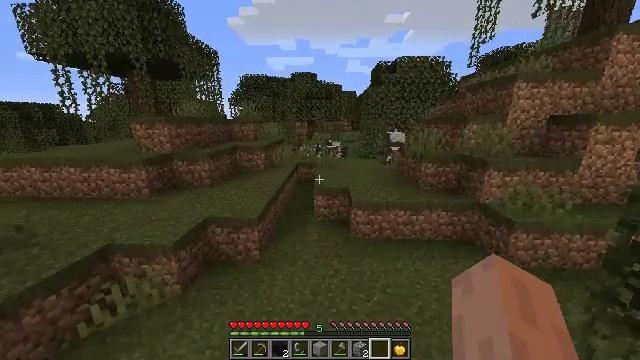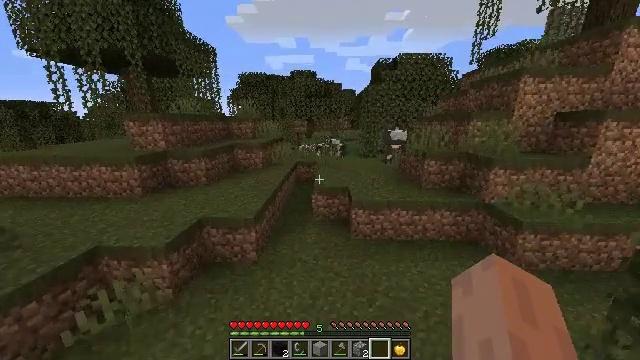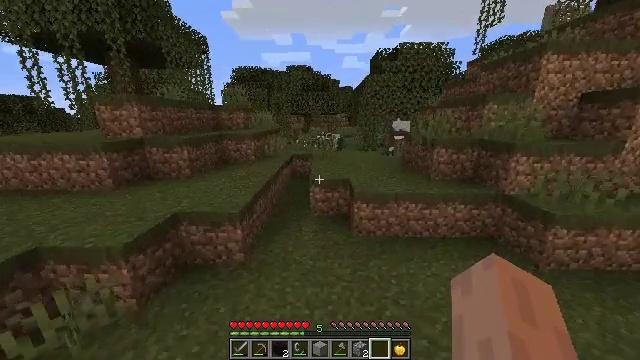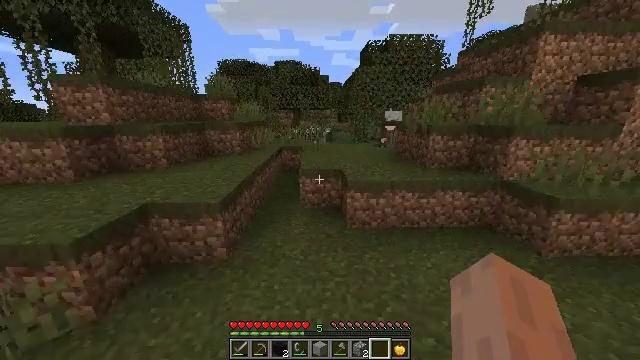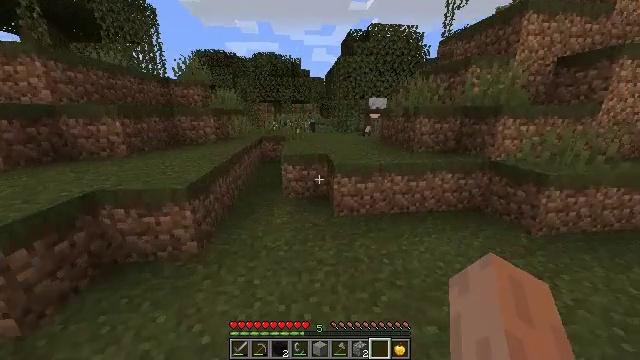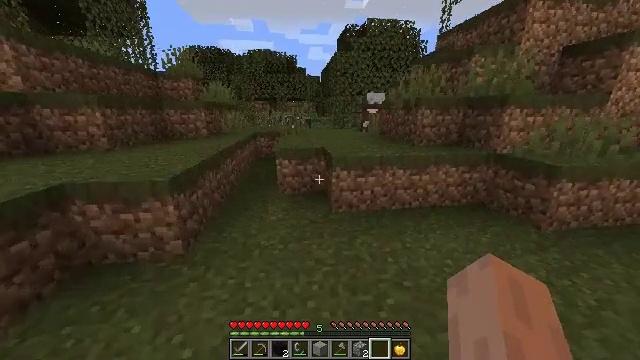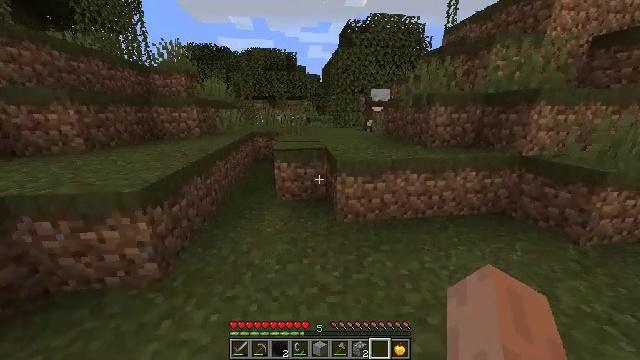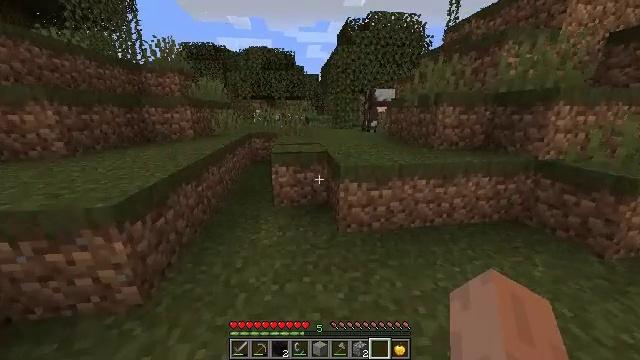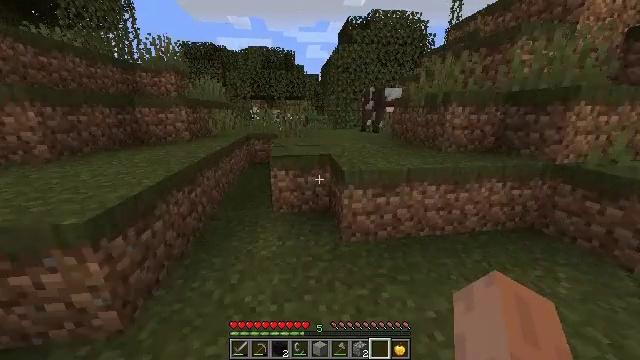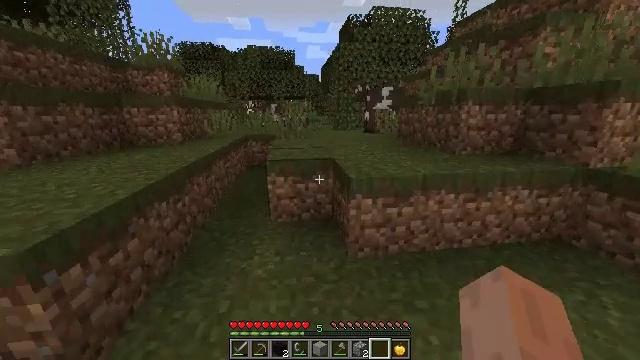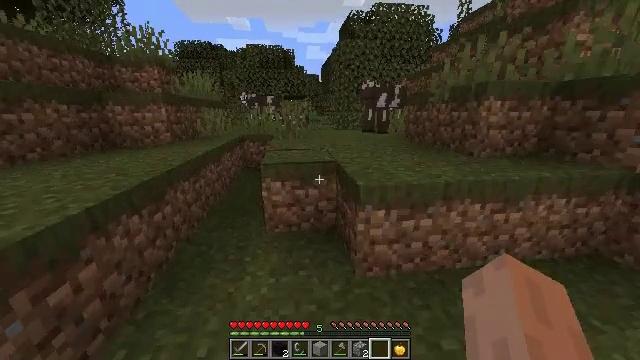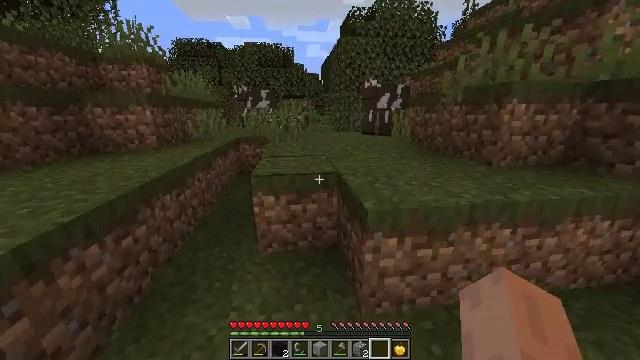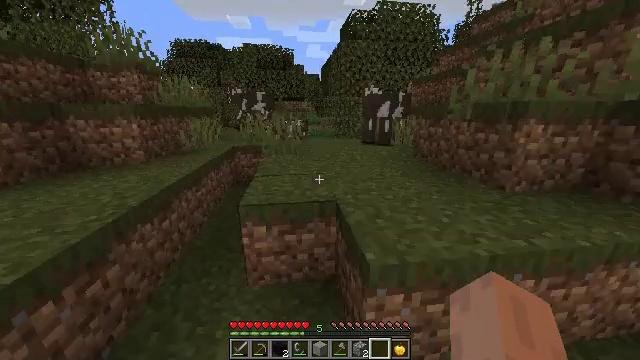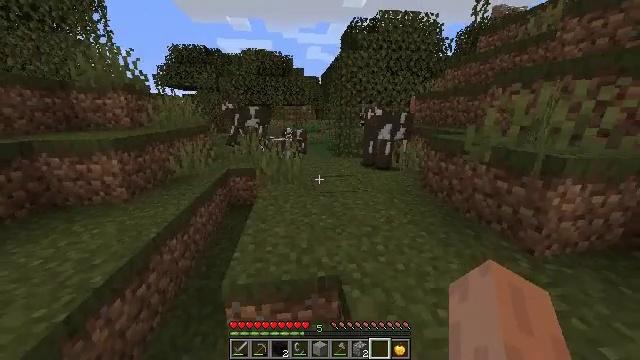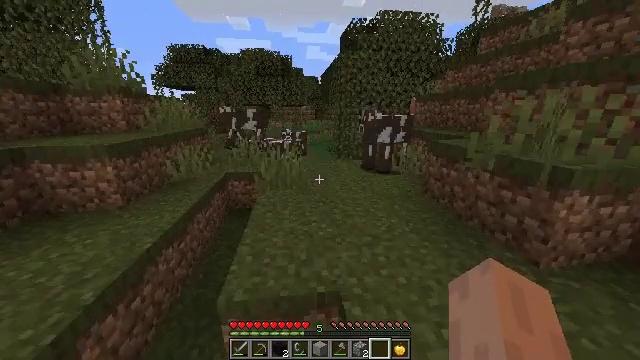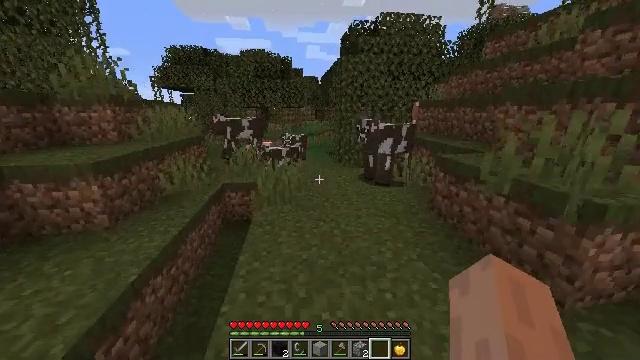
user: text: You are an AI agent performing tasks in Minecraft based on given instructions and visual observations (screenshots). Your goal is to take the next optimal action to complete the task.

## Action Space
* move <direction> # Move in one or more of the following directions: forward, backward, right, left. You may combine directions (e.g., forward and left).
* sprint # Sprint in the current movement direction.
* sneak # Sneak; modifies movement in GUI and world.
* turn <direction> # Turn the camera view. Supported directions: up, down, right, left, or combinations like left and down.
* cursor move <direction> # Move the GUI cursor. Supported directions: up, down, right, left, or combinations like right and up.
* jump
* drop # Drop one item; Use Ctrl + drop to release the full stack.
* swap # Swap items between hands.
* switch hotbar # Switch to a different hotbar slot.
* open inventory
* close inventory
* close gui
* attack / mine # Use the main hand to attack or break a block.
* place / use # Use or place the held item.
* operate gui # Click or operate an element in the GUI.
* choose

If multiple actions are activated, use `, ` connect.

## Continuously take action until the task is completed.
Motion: motion action
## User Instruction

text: Kill the chicken.
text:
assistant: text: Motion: move forward, sprint, jump
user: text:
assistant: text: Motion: move forward, sprint
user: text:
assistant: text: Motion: move forward, sprint, turn right
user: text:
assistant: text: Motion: move forward, sprint, turn right
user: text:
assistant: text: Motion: move forward, sprint, turn right
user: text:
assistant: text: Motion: move forward, sprint
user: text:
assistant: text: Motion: move forward, sprint
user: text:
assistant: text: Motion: move forward, sprint
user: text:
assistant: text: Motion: move forward, sprint
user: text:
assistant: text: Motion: move forward, sprint
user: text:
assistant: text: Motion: move forward, sprint
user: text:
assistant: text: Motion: move forward, sprint, jump
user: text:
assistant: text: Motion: move forward, sprint, jump
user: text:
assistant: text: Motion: move forward, sprint, jump
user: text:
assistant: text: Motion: move forward, sprint, jump
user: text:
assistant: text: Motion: move forward, sprint, jump
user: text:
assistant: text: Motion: move forward, sprint, jump
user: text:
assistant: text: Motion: move forward, sprint, jump
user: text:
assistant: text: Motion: move forward, sprint, jump
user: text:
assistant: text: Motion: move forward, sprint, turn down, jump
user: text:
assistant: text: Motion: move forward, sprint, turn left and down, jump
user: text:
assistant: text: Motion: move forward, sprint, turn left and down, jump
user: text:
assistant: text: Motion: move forward, sprint, turn left and down, jump
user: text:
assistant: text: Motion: move forward, sprint, jump
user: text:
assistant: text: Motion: move forward, sprint, jump
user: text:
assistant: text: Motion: move forward, sprint, jump
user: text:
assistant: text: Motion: move forward, sprint, jump
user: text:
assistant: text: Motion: move forward, sprint, jump
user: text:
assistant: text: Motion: move forward, sprint, jump
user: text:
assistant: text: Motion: move forward, sprint, jump